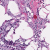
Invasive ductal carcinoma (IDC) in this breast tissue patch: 0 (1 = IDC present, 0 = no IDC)